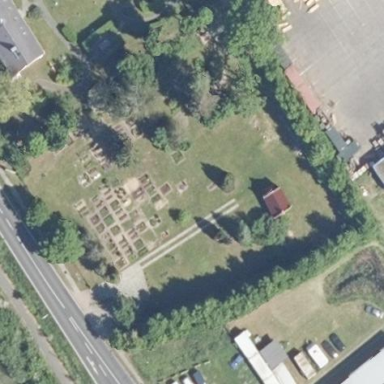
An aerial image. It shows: Graveyard.